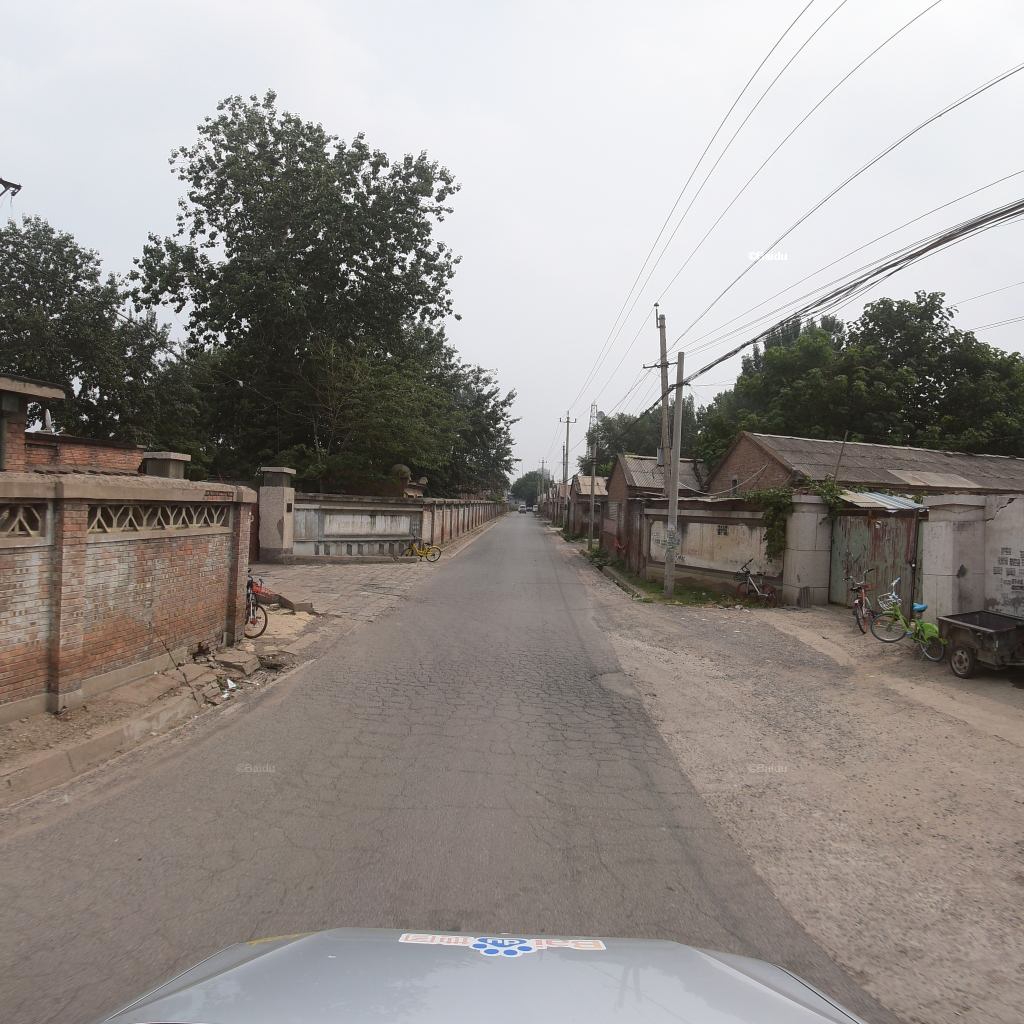
Region: Fengtai
Road damage annotations: alligator crack, pothole